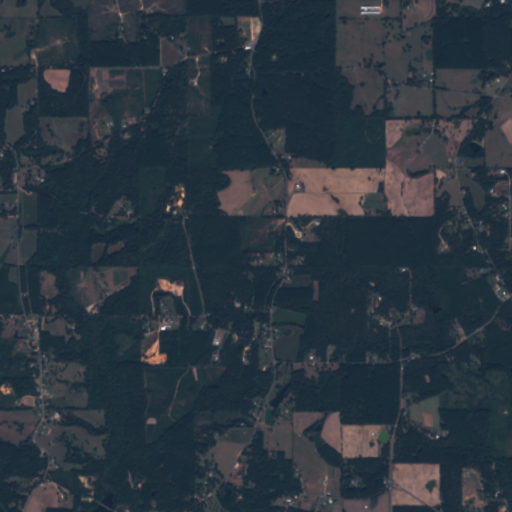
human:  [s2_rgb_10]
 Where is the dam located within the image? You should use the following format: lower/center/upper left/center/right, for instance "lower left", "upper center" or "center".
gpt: The dam is located in the center right of the image.
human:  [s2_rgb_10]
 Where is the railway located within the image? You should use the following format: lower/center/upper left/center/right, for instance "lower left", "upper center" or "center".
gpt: The railway is located in the lower left of the image.
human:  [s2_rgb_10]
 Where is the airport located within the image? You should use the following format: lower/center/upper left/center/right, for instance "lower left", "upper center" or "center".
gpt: There is no airport in the image.